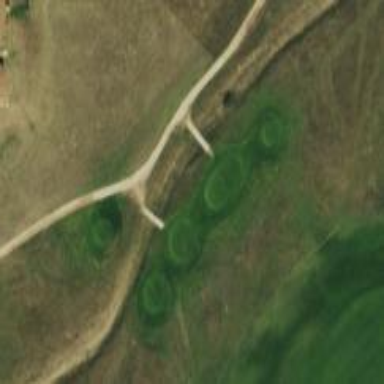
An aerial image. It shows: Path bridge used as golf cartpath.